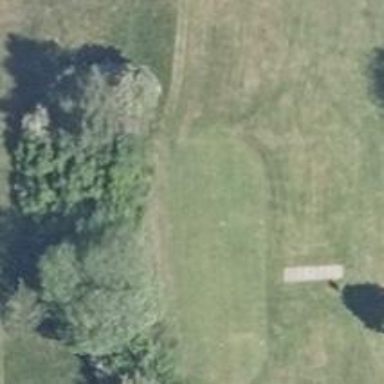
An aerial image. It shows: Golf tee.